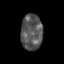
Tissue: skin
Cell type: Endothelial cells
Senescence score: 0.2652
Nuclear area (px): 766
Mean DAPI intensity: 86.479